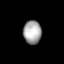
Tissue: lung
Cell type: Epithelial cells
Senescence score: 0.189
Nuclear area (px): 420
Mean DAPI intensity: 164.088